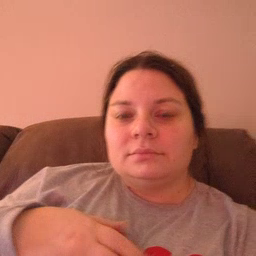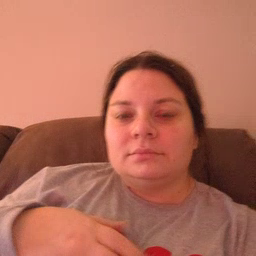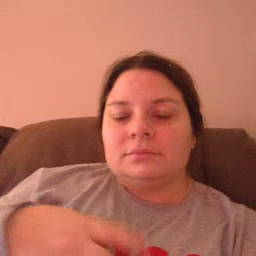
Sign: fast